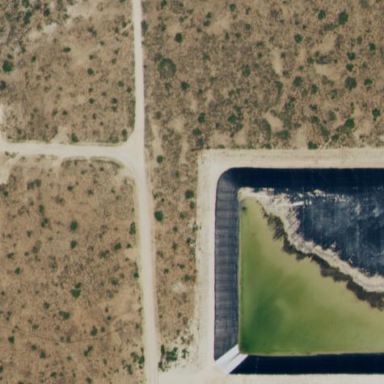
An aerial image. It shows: Retention basin filled with water.